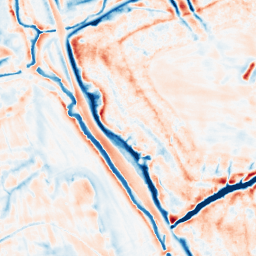
Category: edge_preserving
Decomposition family: bilateral
Decomposition parameters: d: 21
sigma_color: 50
sigma_space: 100
Upsampling method: linear_exact
Upsampling parameters: scale: 2
Upsampling scale: 2